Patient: sex F, age 76
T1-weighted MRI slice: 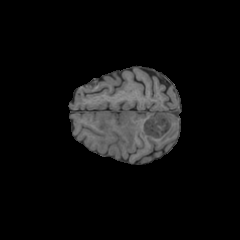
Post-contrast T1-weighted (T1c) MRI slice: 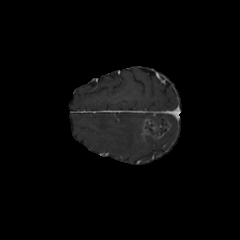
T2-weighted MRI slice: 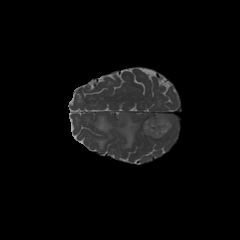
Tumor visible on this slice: yes
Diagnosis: Glioblastoma, IDH-wildtype
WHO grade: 4